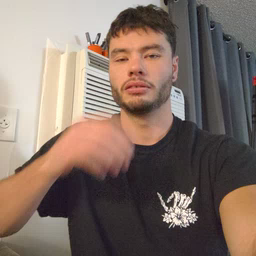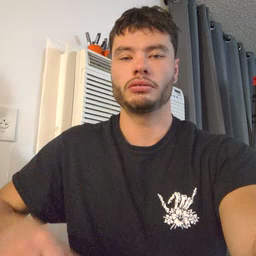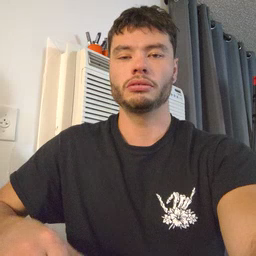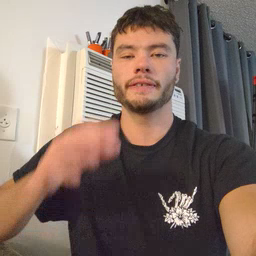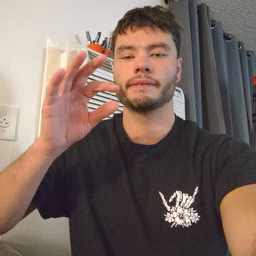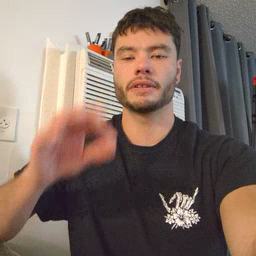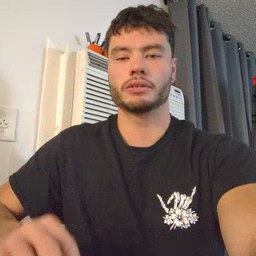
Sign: finger